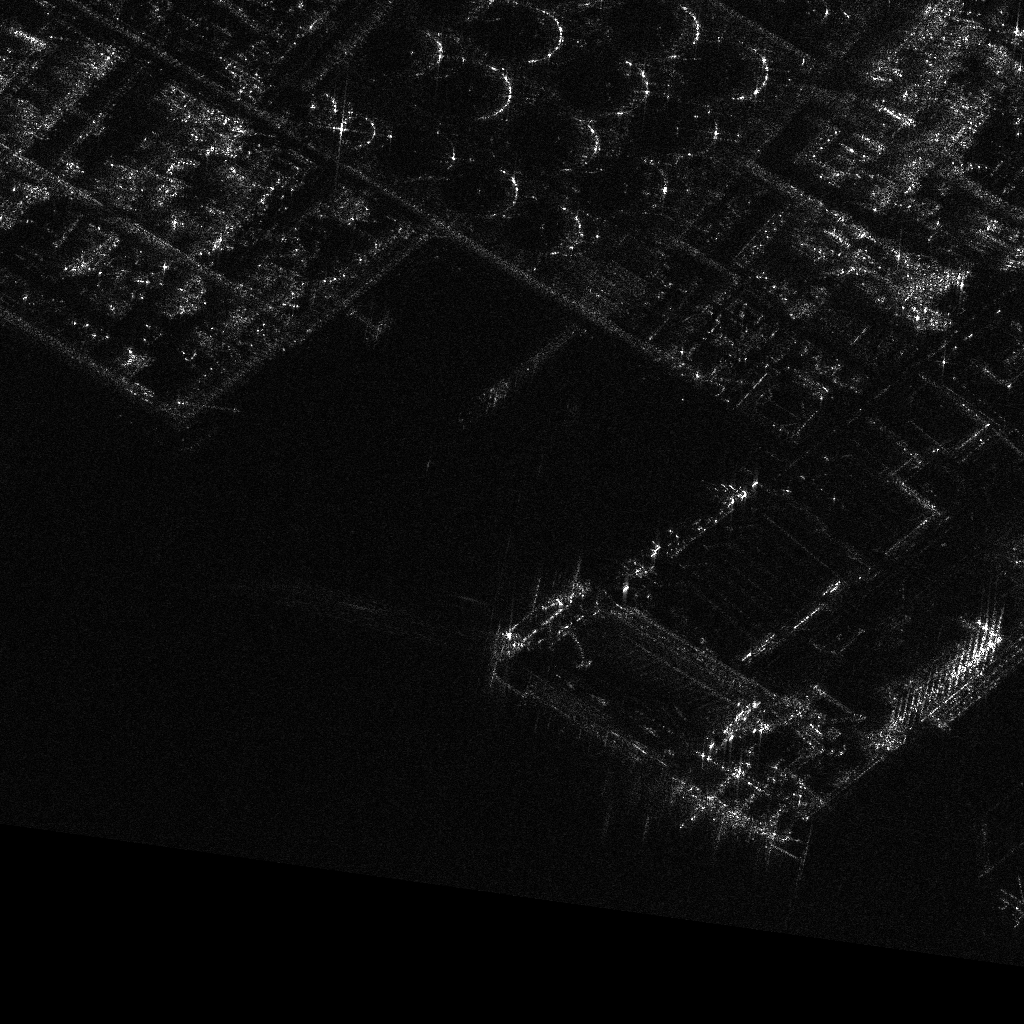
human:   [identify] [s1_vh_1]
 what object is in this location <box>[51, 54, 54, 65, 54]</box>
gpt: <ref>1 large dredger at the center</ref>